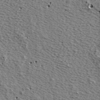
Label: not_dusty